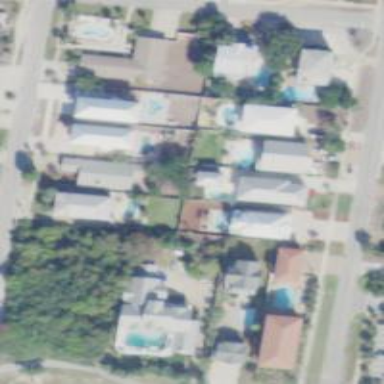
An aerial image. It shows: Residential area consisting of single-family homes.